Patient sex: M
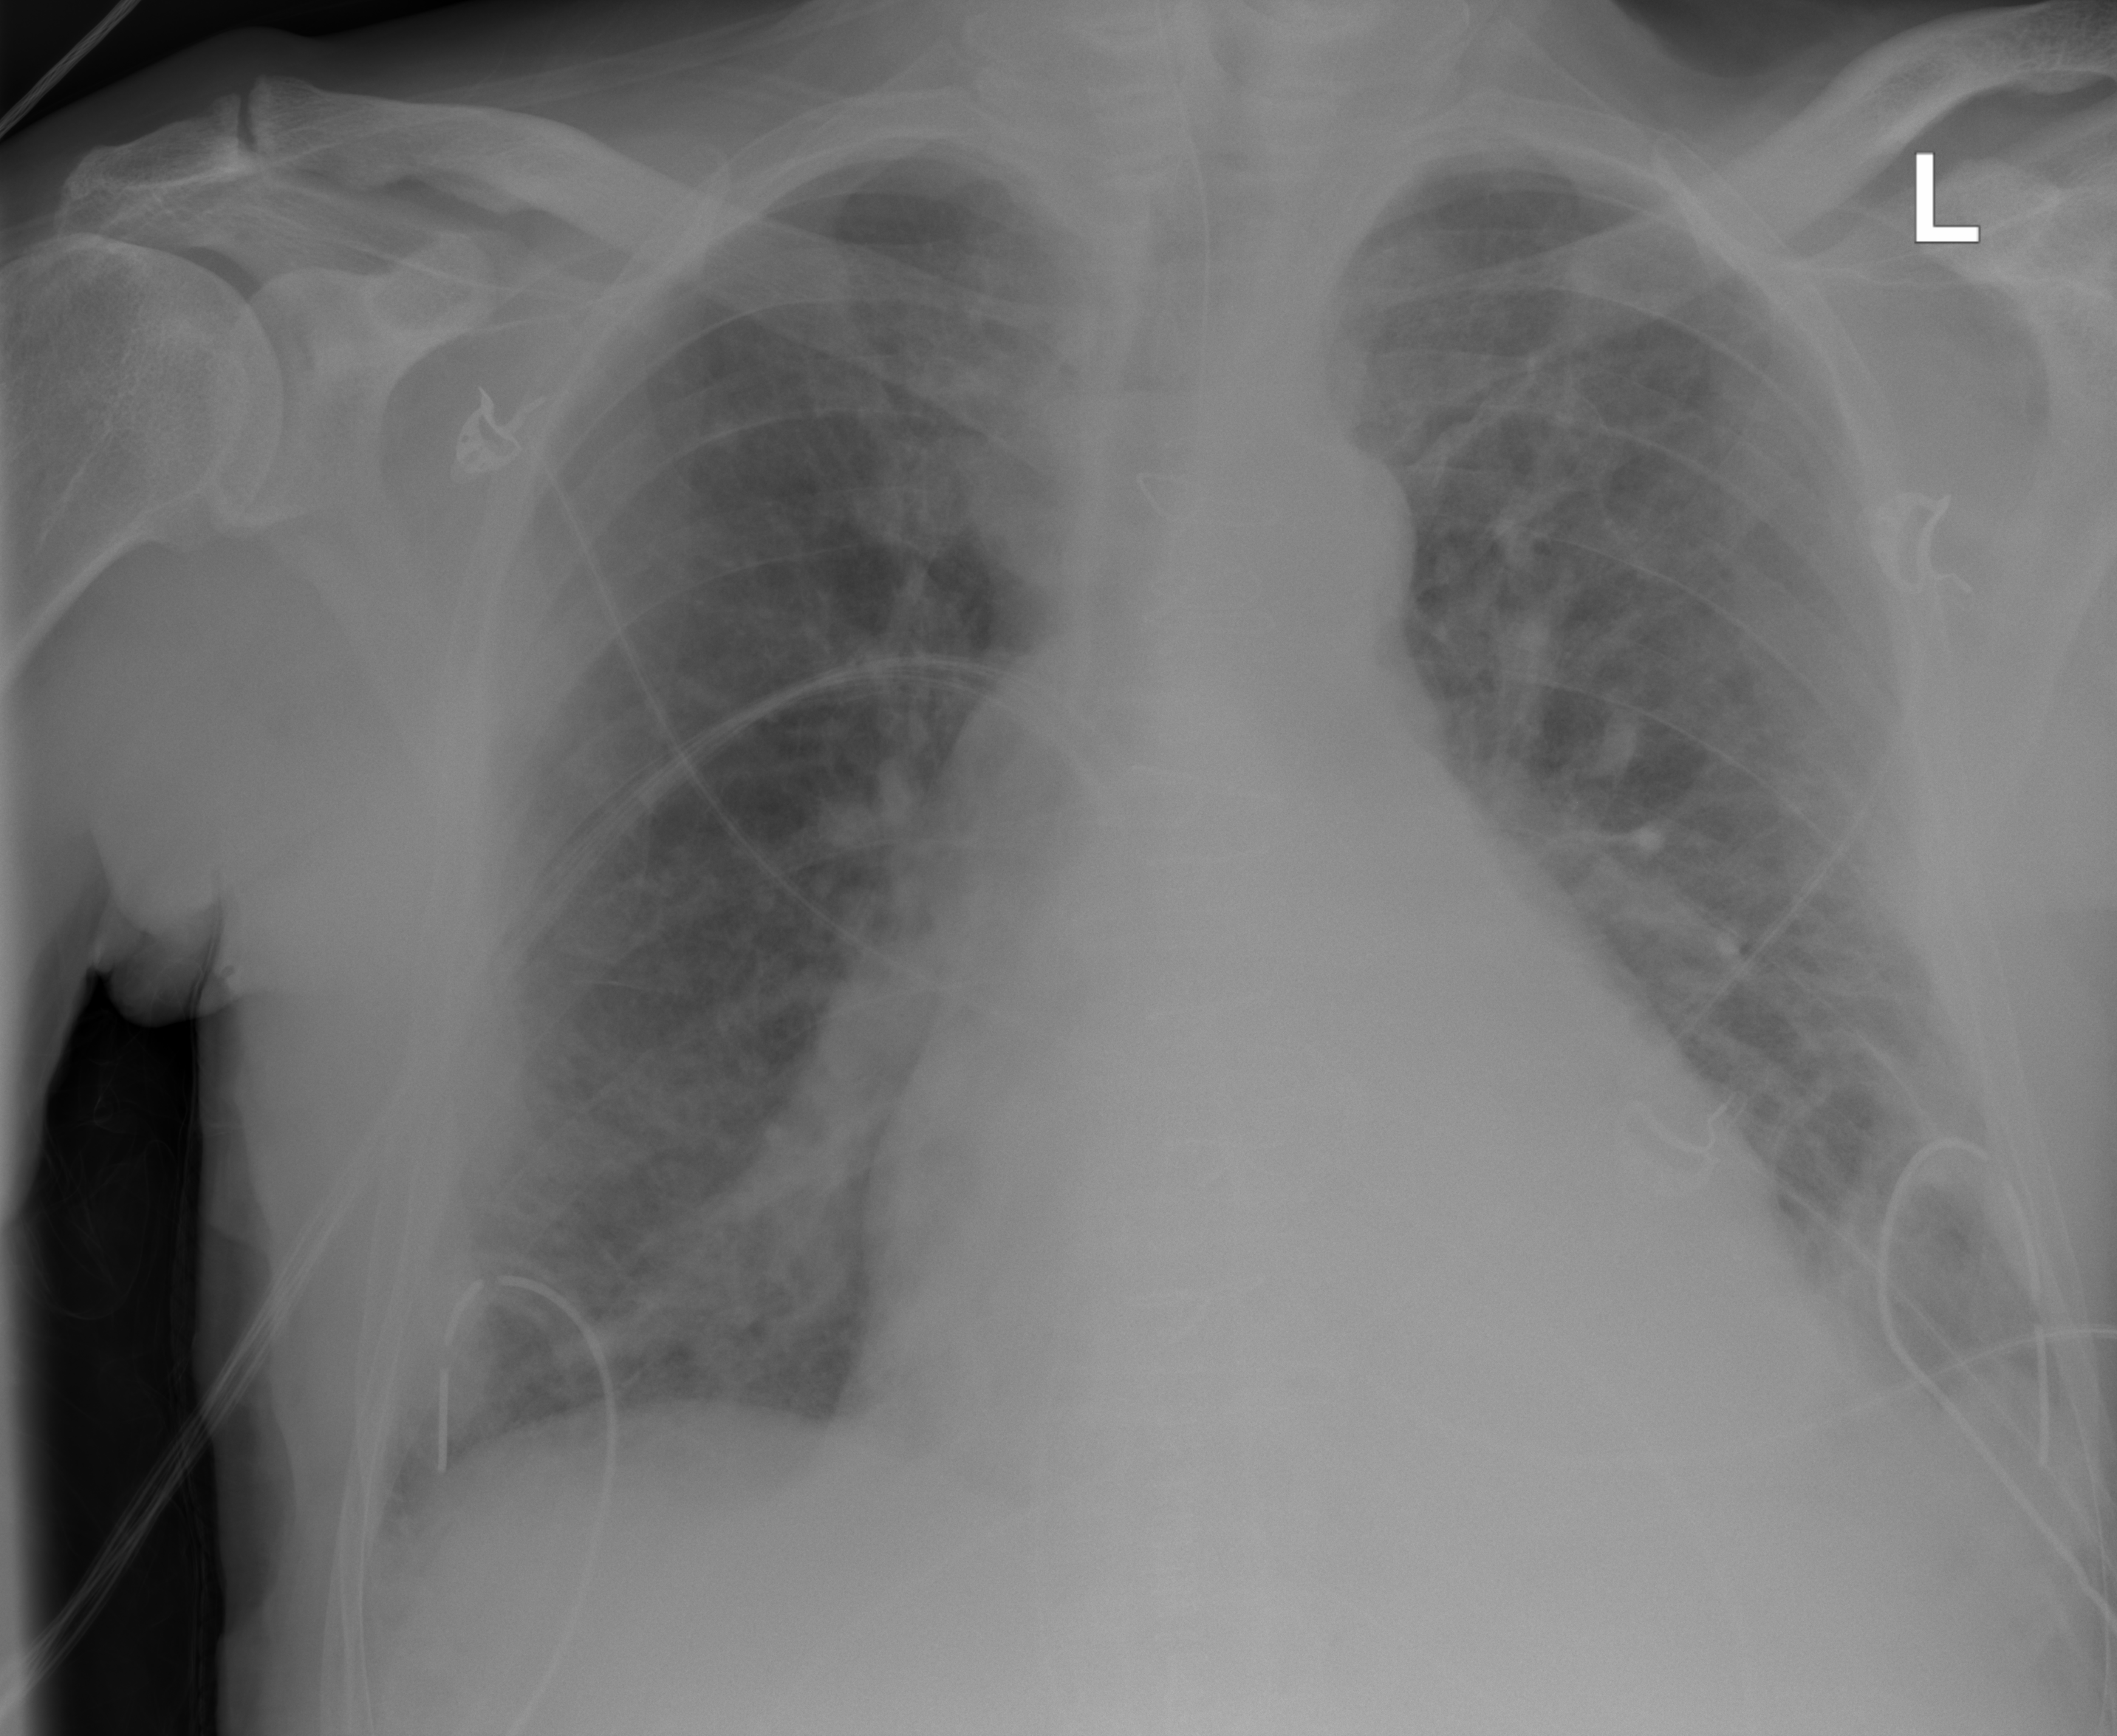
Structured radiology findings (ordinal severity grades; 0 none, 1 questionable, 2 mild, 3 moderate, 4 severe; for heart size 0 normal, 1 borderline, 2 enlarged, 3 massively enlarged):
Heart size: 2
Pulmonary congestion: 2
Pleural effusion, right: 2
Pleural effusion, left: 2
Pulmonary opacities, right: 2
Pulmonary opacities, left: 0
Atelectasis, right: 2
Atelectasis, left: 2